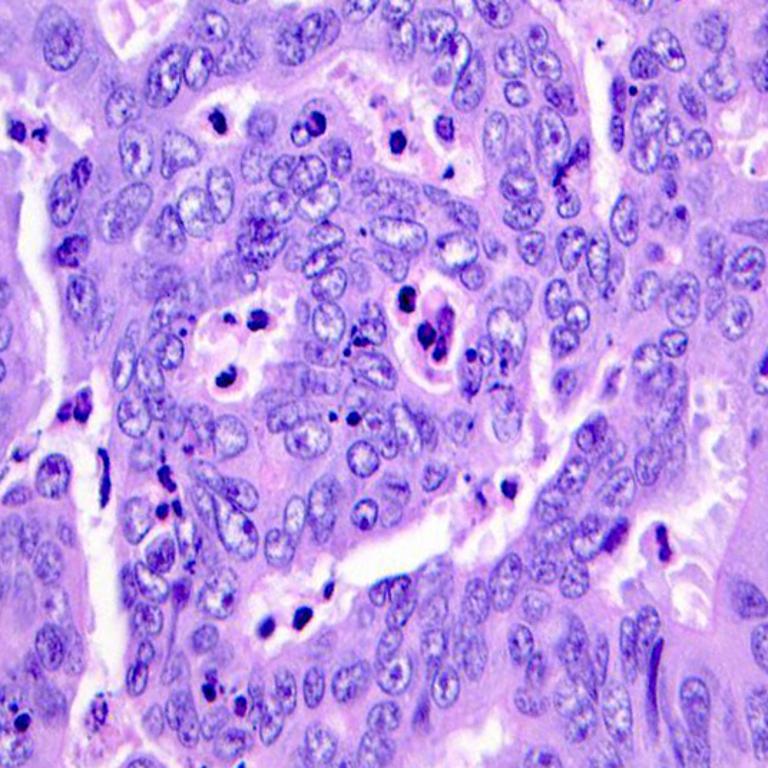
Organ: colon
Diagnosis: adenocarcinomas